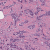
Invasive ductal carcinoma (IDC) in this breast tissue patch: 1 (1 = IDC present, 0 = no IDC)